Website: bh-photo
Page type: store-pickup
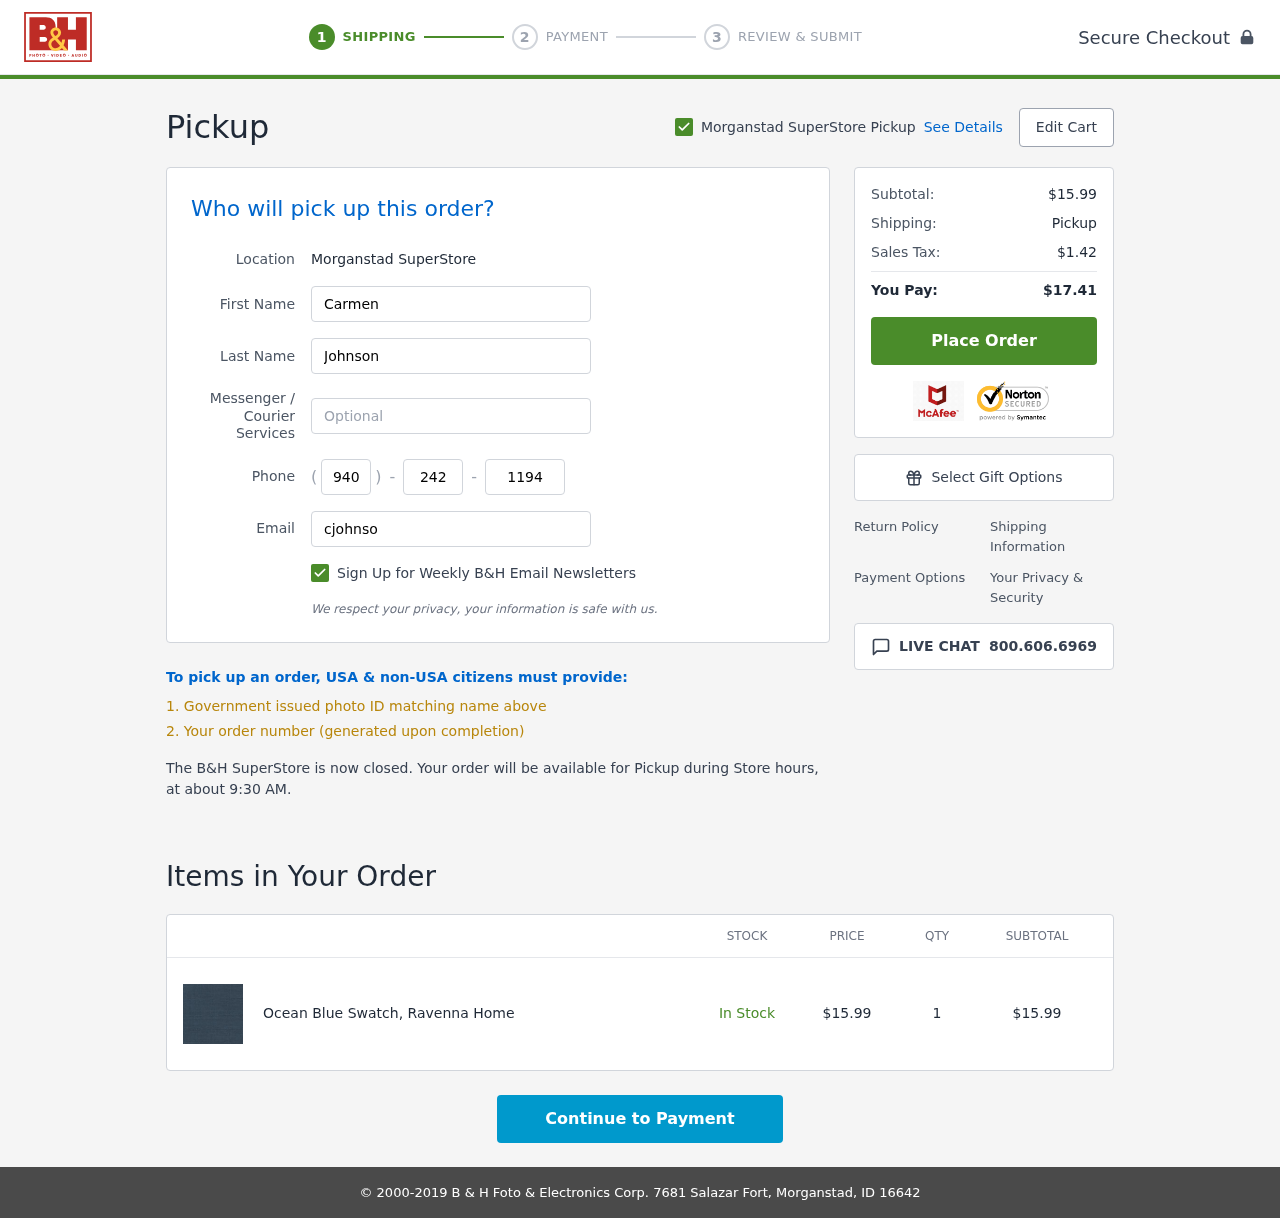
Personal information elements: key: PII_EMAIL
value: cjohnson@yahoo.com
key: PII_FIRSTNAME
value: Carmen
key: PII_LASTNAME
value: Johnson
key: PII_LOCATION1_CITY
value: Morganstad SuperStore Pickup
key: PII_LOCATION1_CITY
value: Morganstad SuperStore
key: PII_PHONE_AREA
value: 940
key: PII_PHONE_PREFIX
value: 242
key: PII_PHONE_SUFFIX
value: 1194
Product elements: key: PRODUCT1_NAME
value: Ocean Blue Swatch, Ravenna Home
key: PRODUCT1_PRICE
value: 15.99
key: PRODUCT1_QUANTITY
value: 1
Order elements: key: ORDER_SUBTOTAL
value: $15.99
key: ORDER_TAX
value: $1.42
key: ORDER_TOTAL
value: $17.41